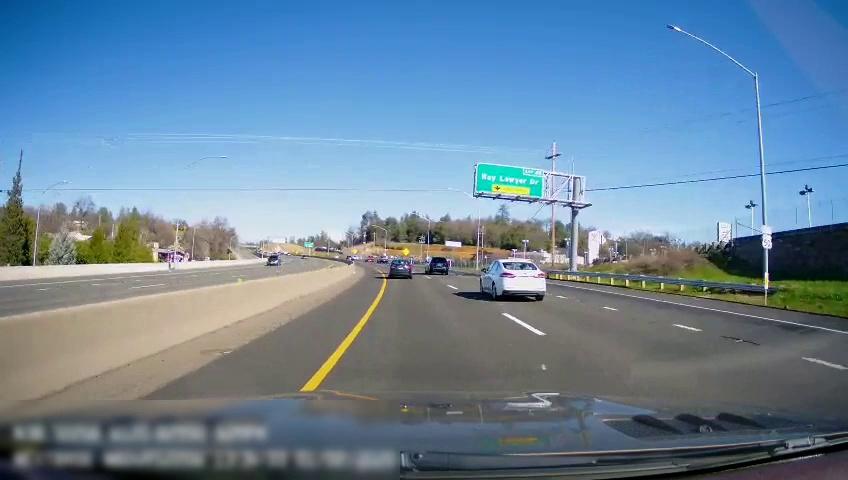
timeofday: Day
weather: Sunny
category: Drivable Space
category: Drivable Space
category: Vehicles | SUV
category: Vehicles | Car
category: Vehicles | SUV
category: Vehicles | Car
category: Lanes | Current Lane
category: Lanes | Current Lane
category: Lanes | Alternate Lane
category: Lanes | Alternate Lane
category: Lanes | Opposite Lane
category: Lanes | Opposite Lane
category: Traffic | Signs
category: Traffic | Signs